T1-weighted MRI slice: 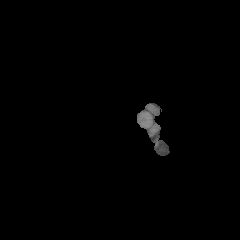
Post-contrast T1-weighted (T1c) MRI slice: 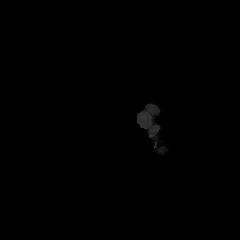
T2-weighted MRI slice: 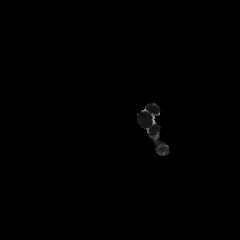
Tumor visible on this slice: no